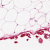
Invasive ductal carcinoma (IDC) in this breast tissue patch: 0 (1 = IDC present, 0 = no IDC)